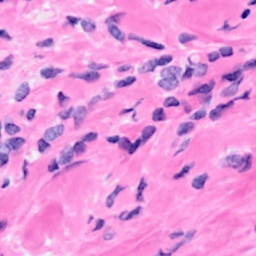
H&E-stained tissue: Breast